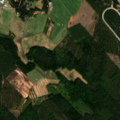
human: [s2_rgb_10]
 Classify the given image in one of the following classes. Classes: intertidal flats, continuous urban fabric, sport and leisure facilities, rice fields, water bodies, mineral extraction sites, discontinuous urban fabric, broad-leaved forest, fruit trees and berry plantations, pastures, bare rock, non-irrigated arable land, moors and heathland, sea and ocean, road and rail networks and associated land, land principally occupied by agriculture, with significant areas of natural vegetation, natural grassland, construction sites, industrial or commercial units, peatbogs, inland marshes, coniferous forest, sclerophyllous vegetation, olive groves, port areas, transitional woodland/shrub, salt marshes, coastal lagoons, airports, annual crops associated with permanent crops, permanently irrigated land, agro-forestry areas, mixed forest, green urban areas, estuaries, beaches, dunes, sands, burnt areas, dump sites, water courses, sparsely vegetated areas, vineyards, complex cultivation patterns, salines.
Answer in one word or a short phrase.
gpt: discontinuous urban fabric, land principally occupied by agriculture, with significant areas of natural vegetation, coniferous forest